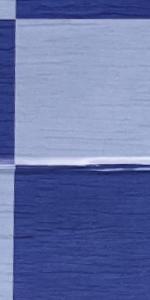
Label: Empty